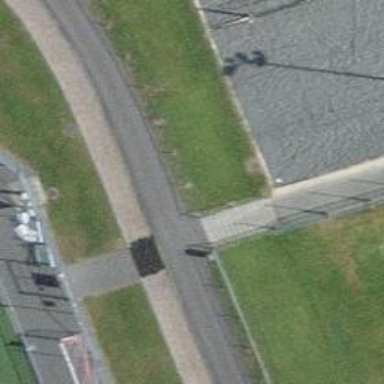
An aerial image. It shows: Road with steps.